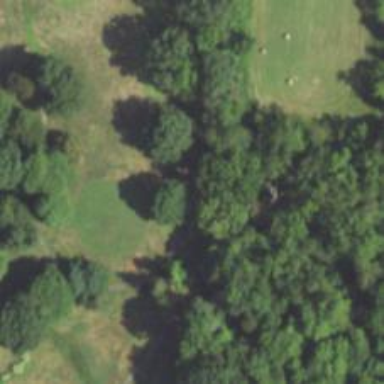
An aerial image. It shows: Pathway for golf carts.